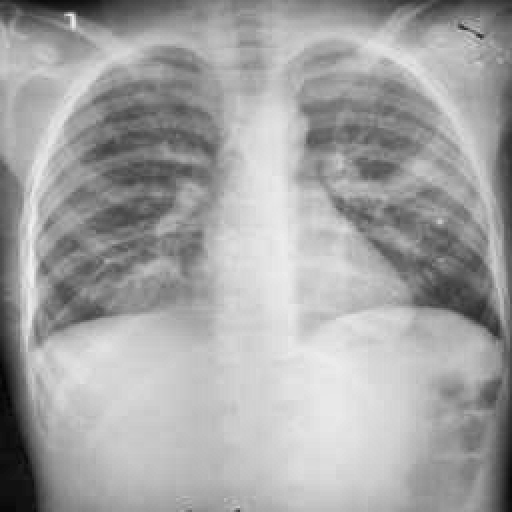
Finding: TUBERCULOSIS